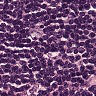
Metastatic tissue present: no